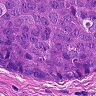
Metastatic tissue present: yes